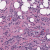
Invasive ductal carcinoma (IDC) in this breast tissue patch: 0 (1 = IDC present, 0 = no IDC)